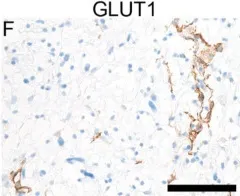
Histopathological analysis and copy number variation (CNV) profile. Immunohistochemistry.
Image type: pathology (immunostaining)